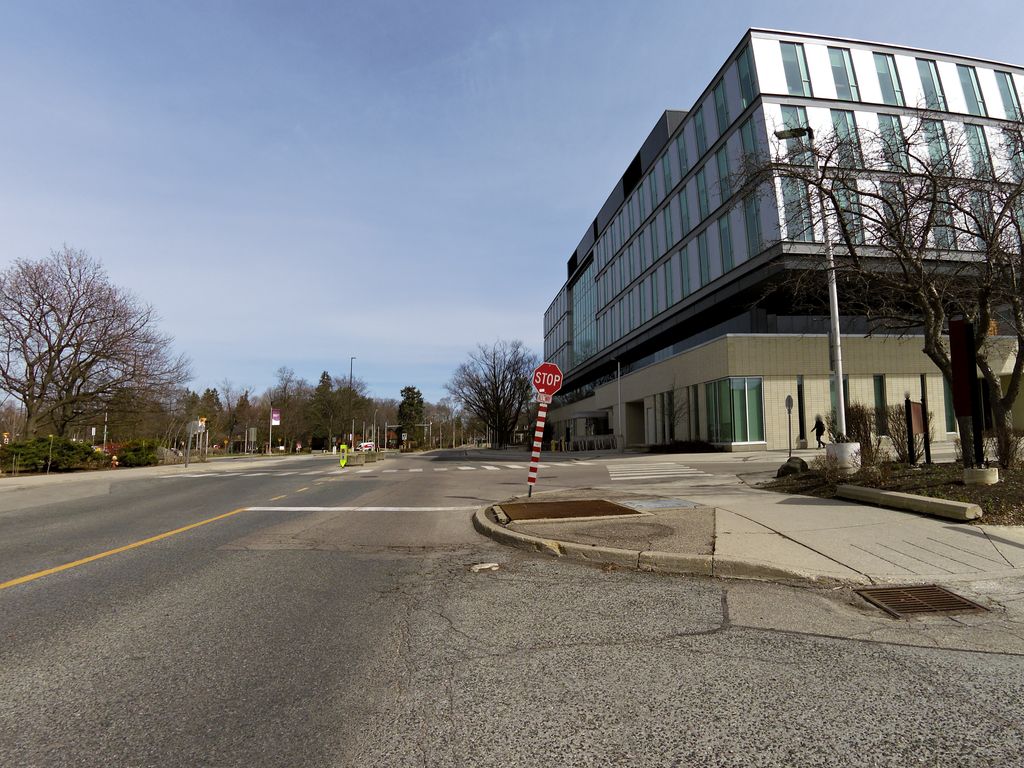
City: hamilton